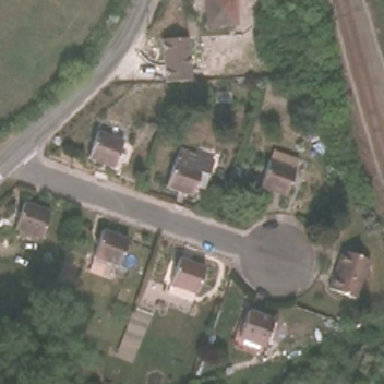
There are various types of houses in residential areas .